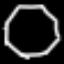
Label: octagon